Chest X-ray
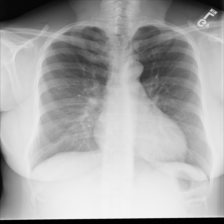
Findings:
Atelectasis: negative
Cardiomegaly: negative
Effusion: negative
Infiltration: negative
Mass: negative
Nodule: negative
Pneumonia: negative
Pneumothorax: negative
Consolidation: negative
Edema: negative
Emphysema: negative
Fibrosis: negative
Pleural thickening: negative
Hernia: negative